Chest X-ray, PA view. Patient: 57 years old, sex F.
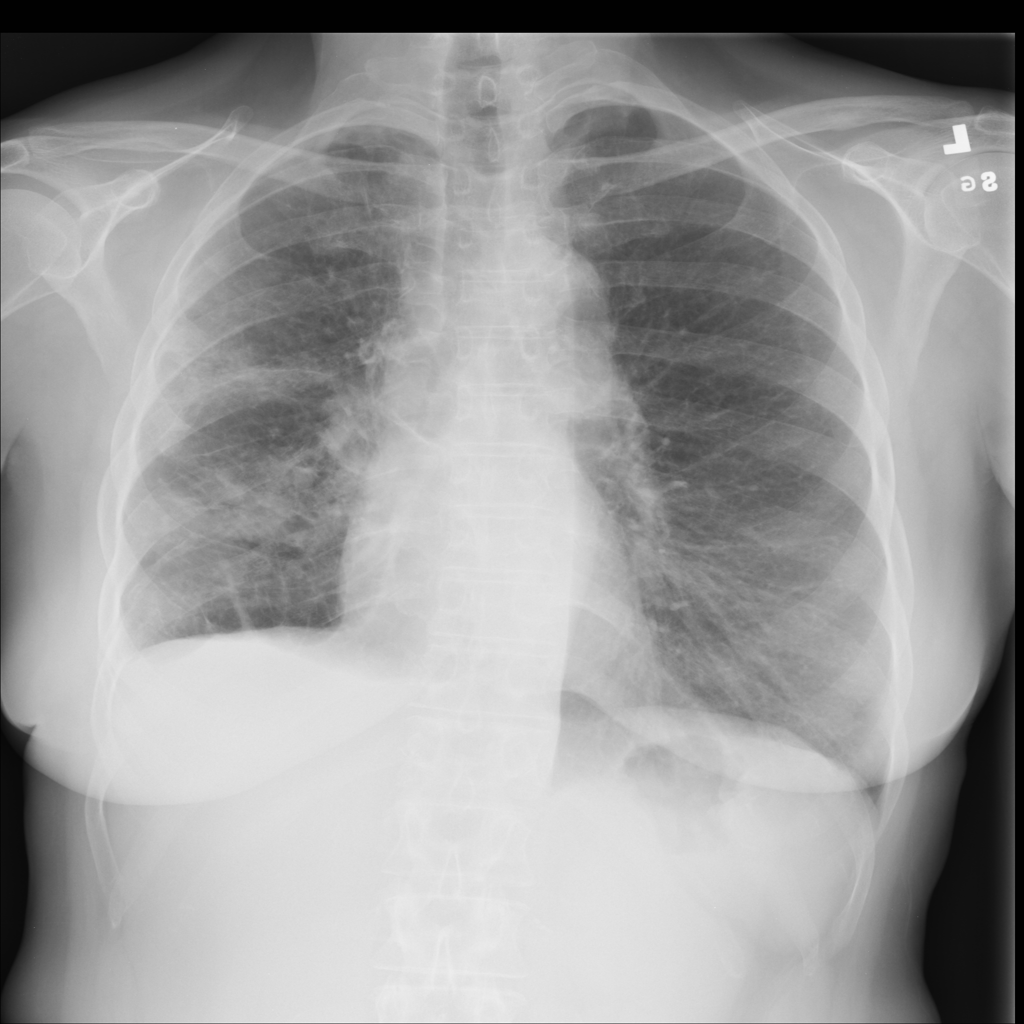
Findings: Fibrosis